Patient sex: M
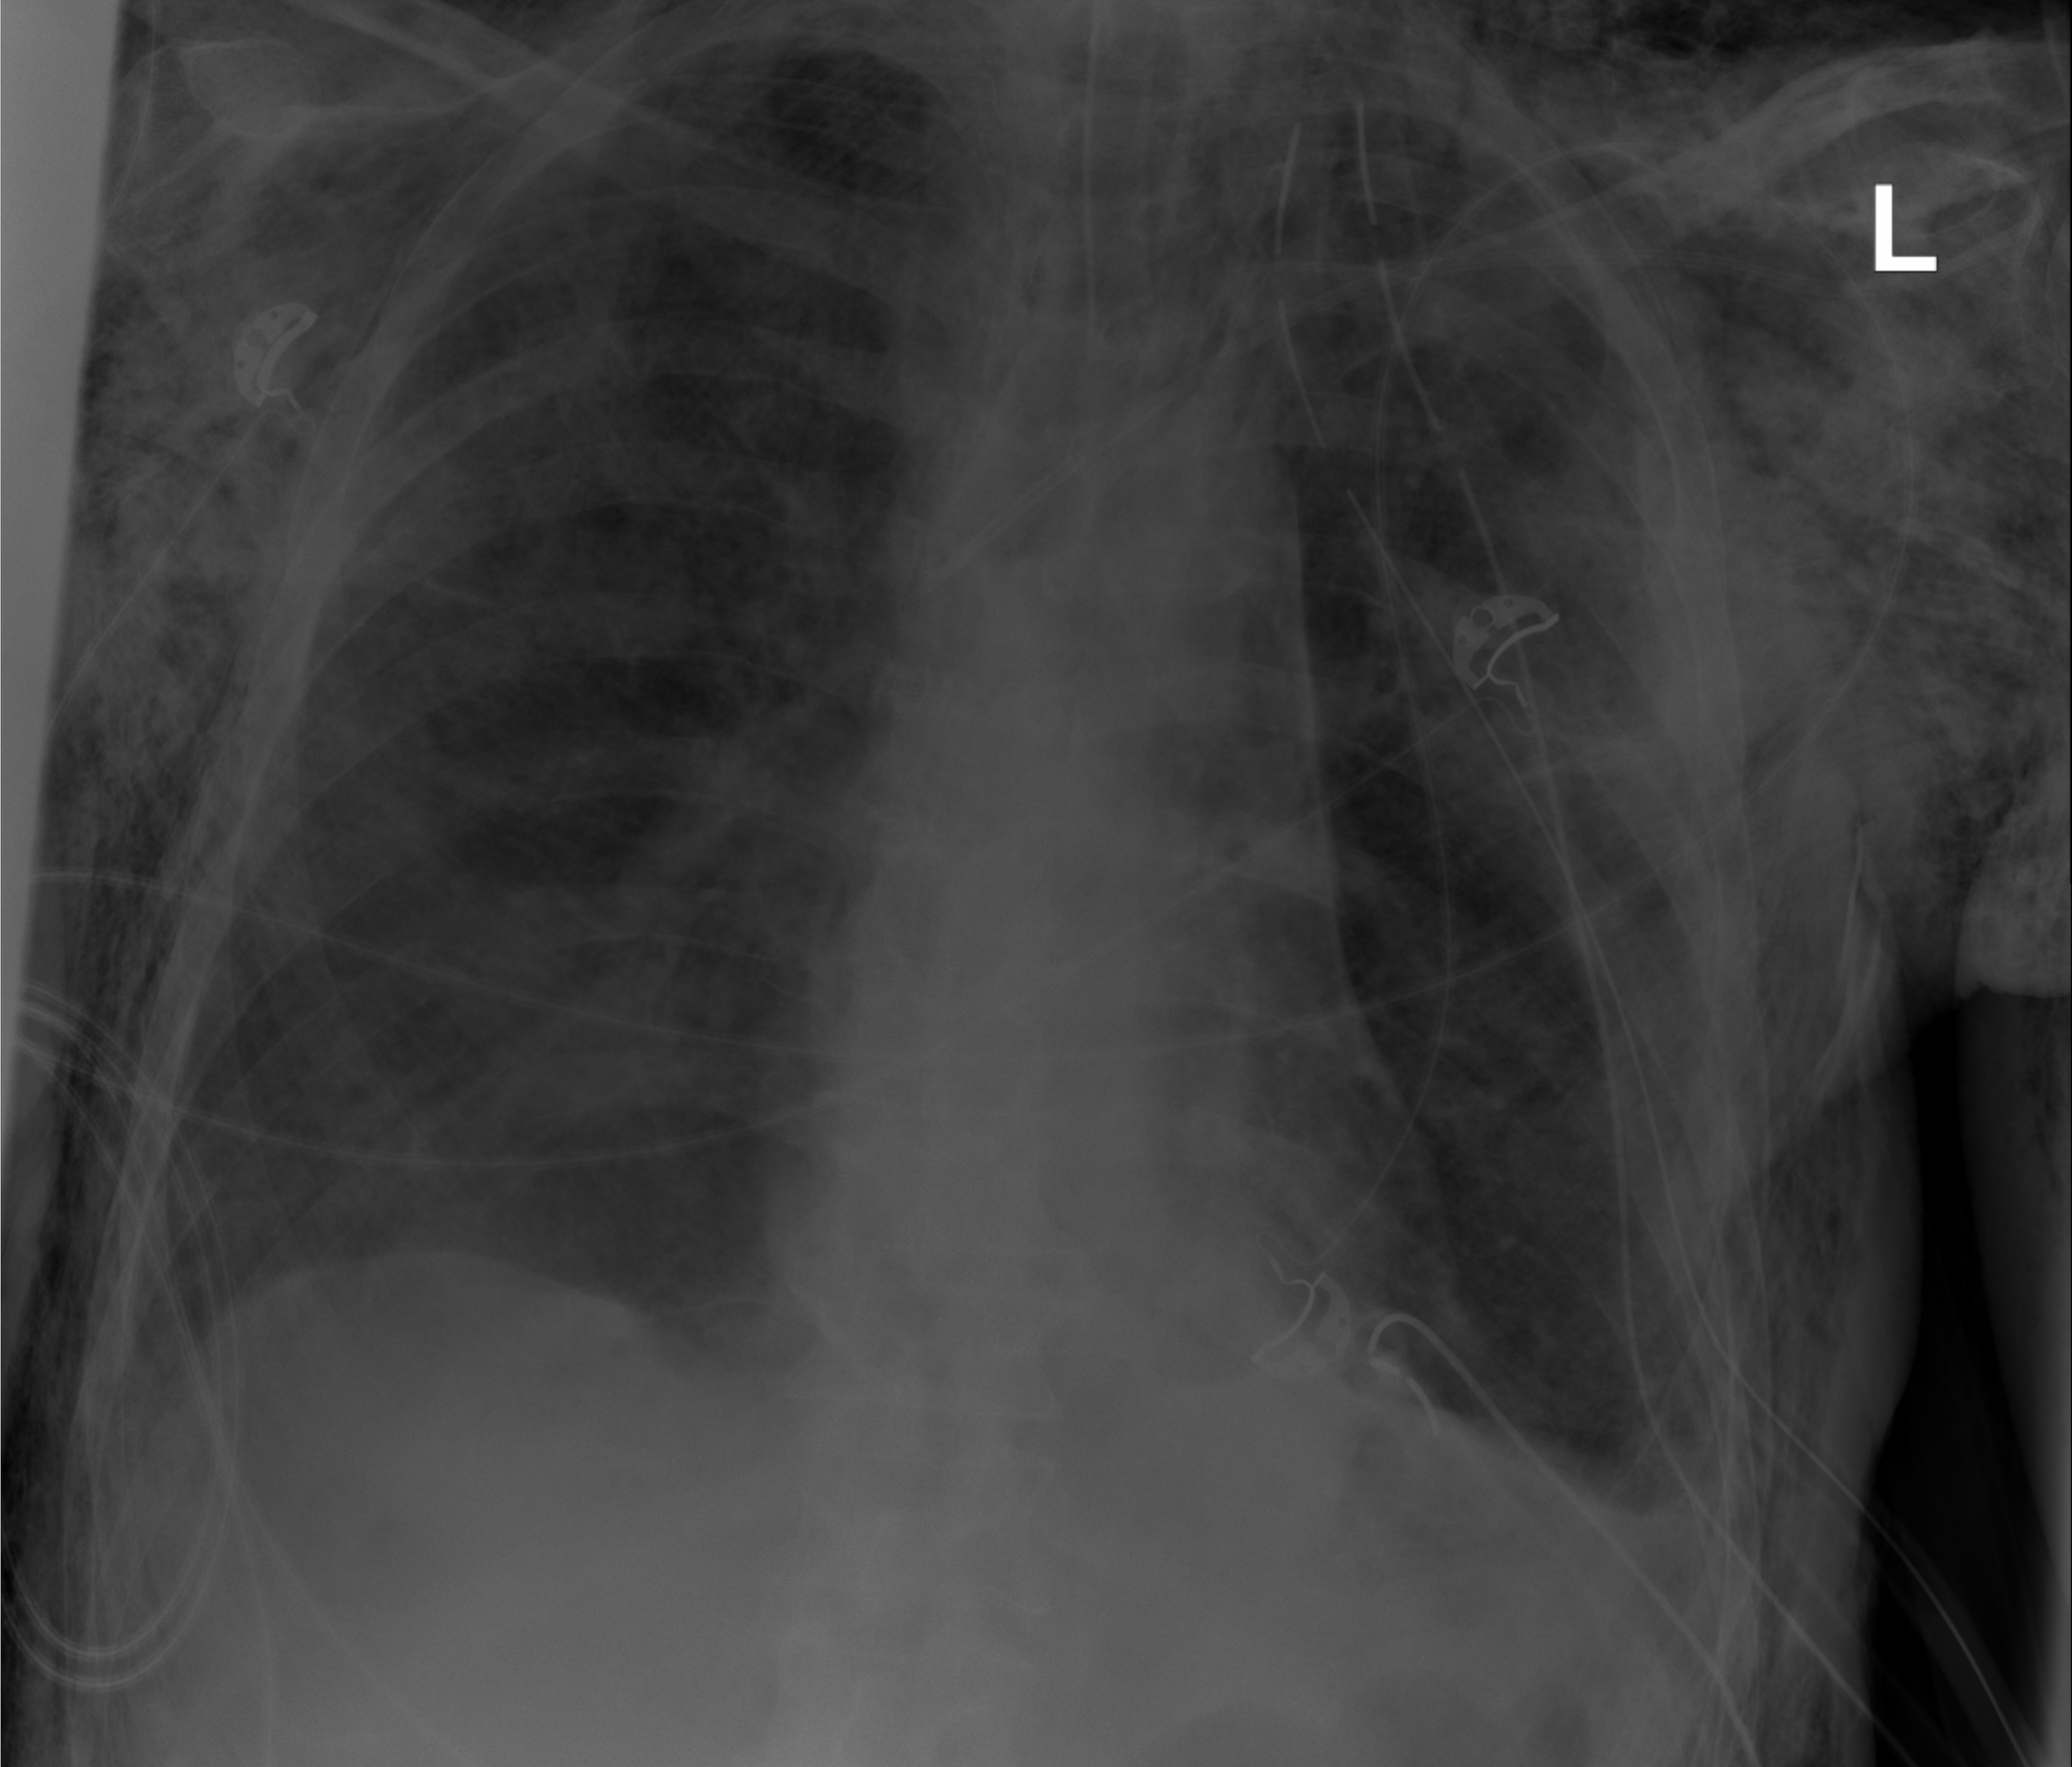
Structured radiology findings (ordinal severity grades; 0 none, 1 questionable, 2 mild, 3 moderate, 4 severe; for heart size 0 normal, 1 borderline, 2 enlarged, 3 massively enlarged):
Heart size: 0
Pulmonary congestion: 0
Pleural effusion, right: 1
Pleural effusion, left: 0
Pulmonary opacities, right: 0
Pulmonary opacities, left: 0
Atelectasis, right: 2
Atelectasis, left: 1